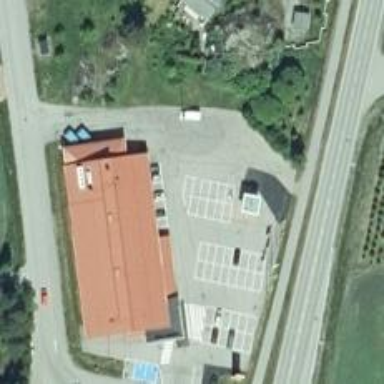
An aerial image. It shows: Retail area.